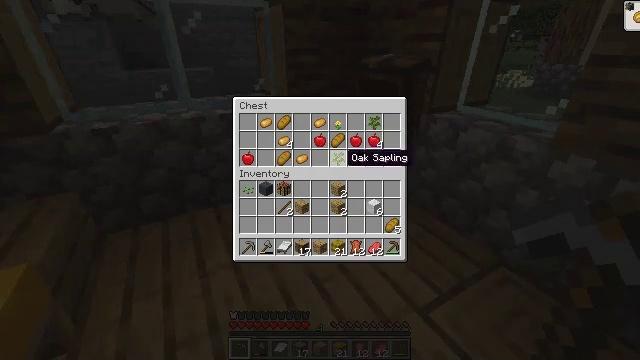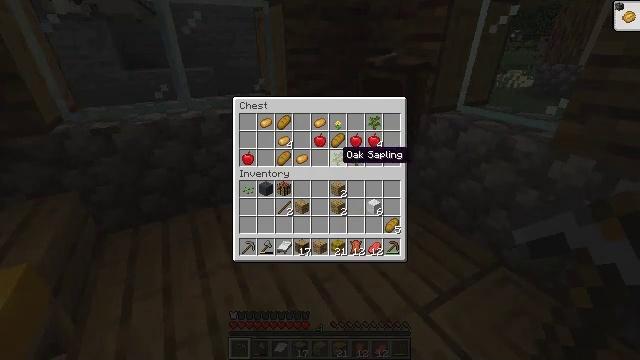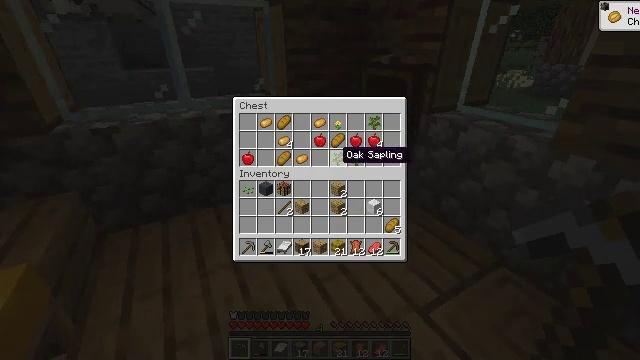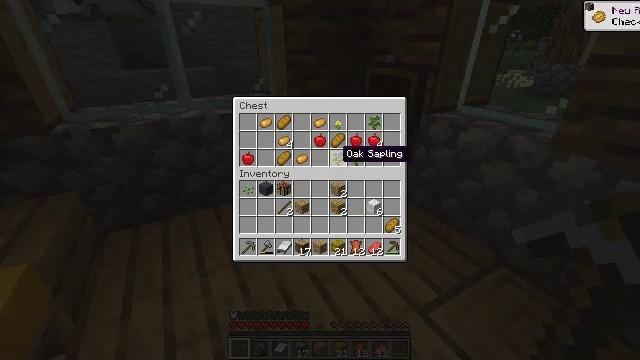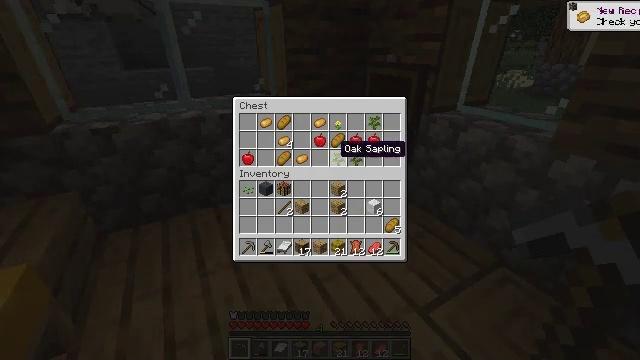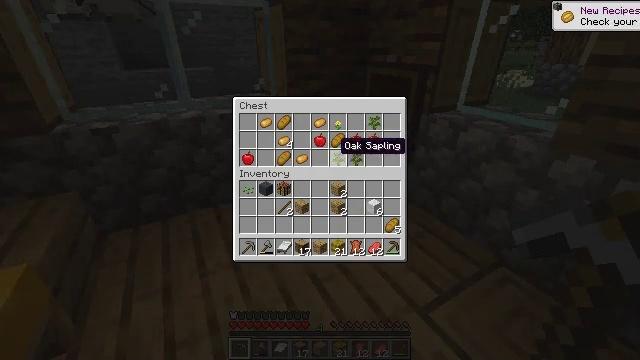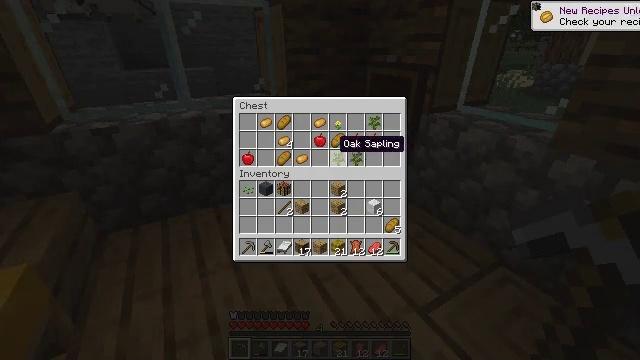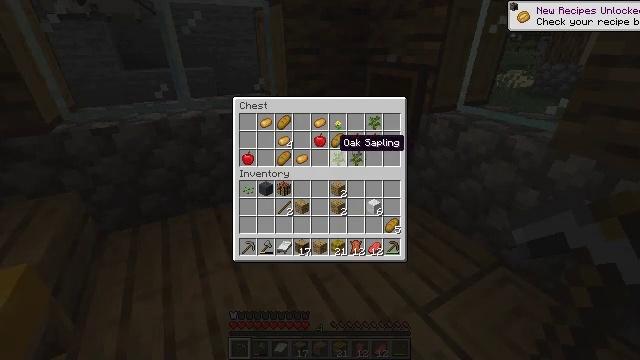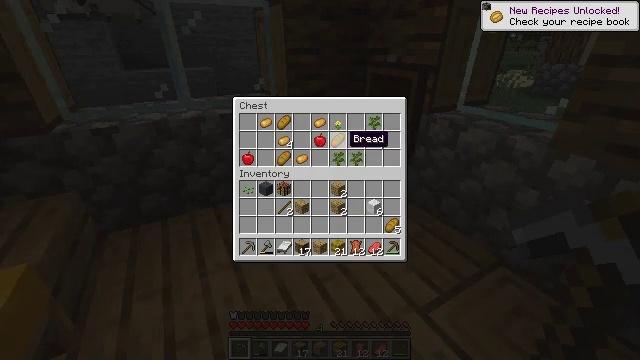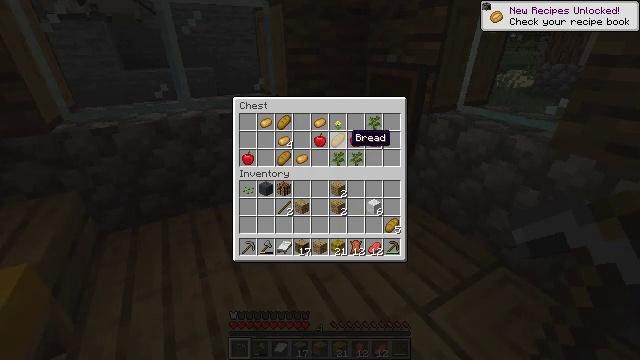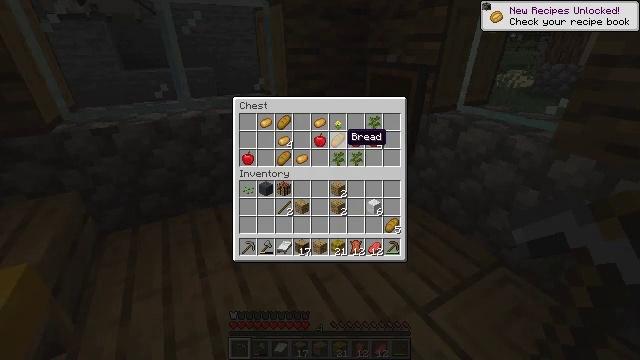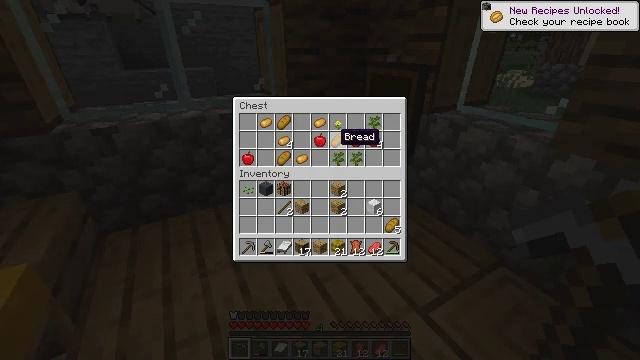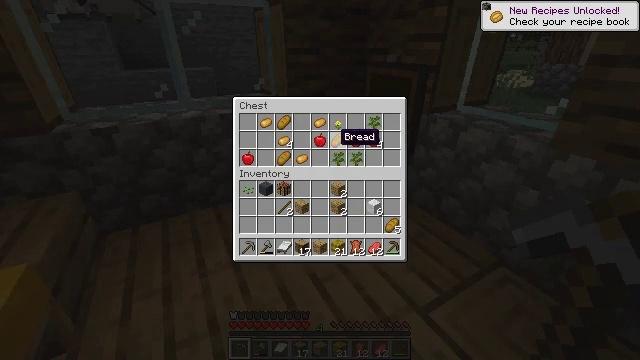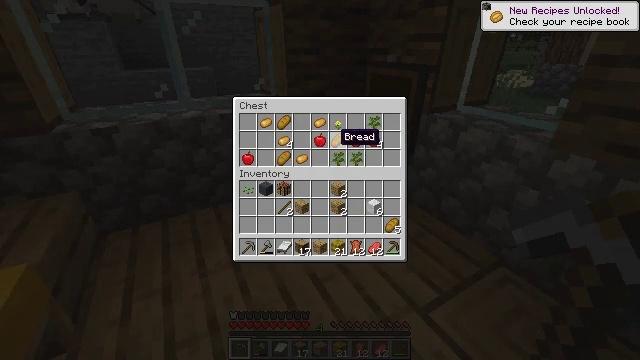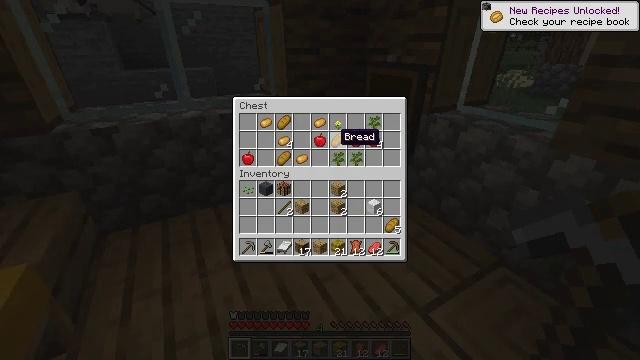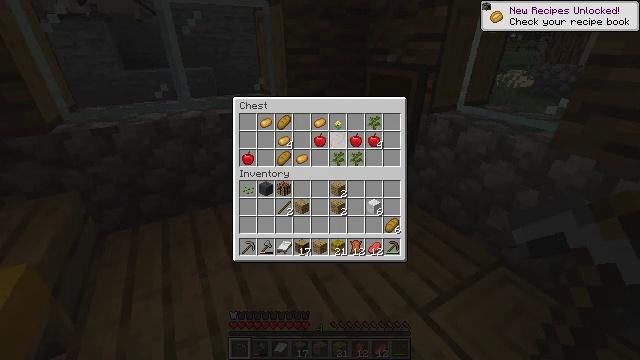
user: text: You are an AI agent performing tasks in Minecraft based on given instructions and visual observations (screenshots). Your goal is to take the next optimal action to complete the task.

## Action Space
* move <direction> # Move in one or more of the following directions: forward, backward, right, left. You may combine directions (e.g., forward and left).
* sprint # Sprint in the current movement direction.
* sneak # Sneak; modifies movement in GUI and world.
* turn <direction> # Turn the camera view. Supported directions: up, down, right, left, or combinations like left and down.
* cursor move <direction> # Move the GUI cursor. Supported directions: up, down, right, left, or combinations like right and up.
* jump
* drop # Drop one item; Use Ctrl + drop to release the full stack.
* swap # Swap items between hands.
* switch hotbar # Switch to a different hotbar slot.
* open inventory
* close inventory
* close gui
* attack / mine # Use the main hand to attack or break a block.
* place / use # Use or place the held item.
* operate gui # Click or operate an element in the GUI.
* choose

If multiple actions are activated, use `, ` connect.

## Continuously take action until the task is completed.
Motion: motion action
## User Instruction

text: Dig up clay found underwater.
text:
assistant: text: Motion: no_op
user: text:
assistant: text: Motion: no_op
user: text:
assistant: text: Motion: no_op
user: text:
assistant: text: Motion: no_op
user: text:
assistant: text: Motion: no_op
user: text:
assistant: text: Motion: no_op
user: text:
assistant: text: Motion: no_op
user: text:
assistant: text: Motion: cursor move right
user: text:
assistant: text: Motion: no_op
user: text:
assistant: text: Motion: no_op
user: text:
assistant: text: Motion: cursor move left
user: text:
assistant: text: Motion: sneak
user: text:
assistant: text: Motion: sneak
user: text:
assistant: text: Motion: sneak
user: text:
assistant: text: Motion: sneak, operate gui
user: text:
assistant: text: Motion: sneak, operate gui
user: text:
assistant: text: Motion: sneak, cursor move left, operate gui
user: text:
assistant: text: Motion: sneak, cursor move left and down
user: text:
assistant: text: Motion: sneak, cursor move left
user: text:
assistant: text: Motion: sneak
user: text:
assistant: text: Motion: sneak
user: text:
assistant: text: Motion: sneak
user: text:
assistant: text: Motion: sneak
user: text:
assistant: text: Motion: sneak
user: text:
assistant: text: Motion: sneak, operate gui
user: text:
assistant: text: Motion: sneak, operate gui
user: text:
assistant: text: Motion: sneak, cursor move up
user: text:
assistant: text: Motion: sneak
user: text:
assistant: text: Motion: sneak
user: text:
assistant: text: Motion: sneak